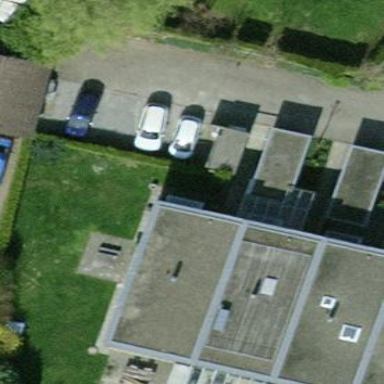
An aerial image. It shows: Terrace building.